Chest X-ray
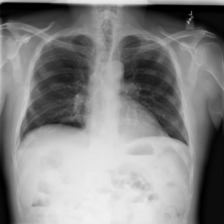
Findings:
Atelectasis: negative
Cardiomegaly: negative
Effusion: positive
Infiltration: negative
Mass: negative
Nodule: negative
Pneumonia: negative
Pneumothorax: negative
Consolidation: negative
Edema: negative
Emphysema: negative
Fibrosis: negative
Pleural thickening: negative
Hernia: negative